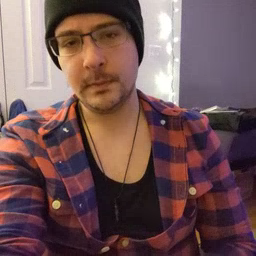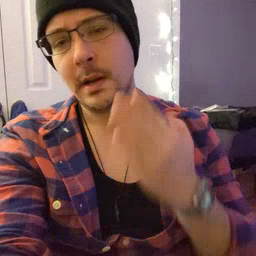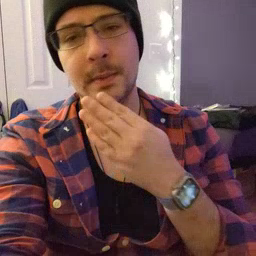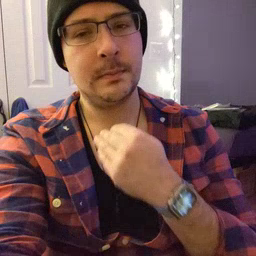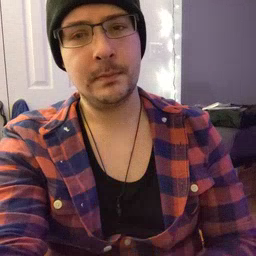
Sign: napkin